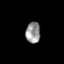
Tissue: prostate
Cell type: Fibroblasts
Senescence score: 0.7461
Nuclear area (px): 297
Mean DAPI intensity: 150.391